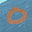
Label: 0